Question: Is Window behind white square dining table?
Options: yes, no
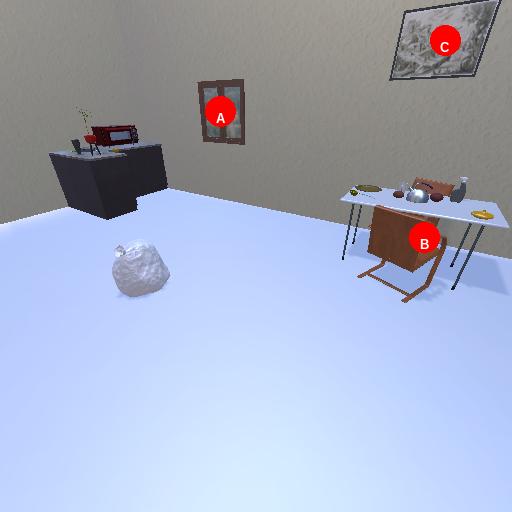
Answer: yes